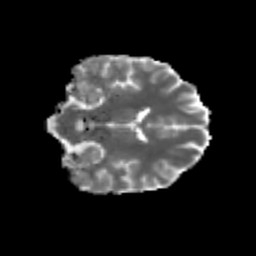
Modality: MD
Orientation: coronal
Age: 24
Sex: male
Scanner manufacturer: siemens
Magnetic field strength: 3 T
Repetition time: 3.5 s
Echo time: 0.125 s